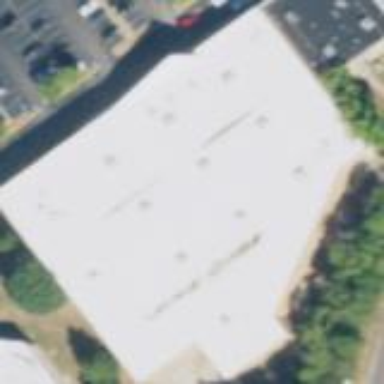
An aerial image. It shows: Retail building.